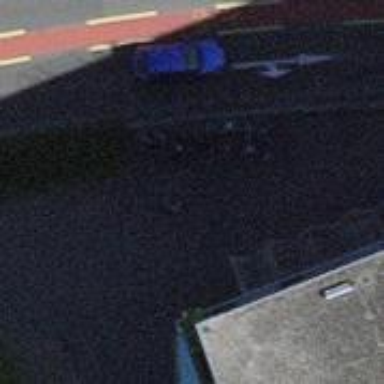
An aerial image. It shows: Bicycle parking area with wall loops.